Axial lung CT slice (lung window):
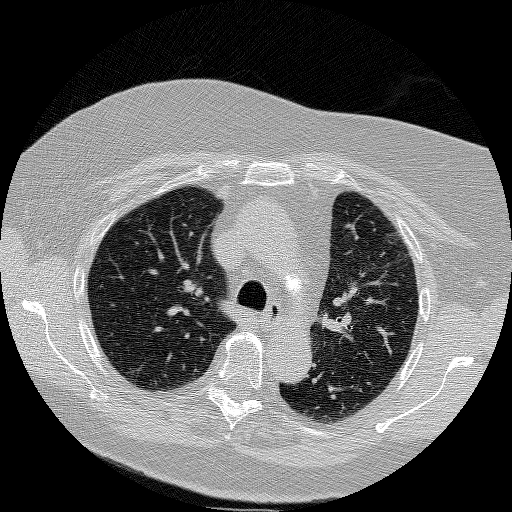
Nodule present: no